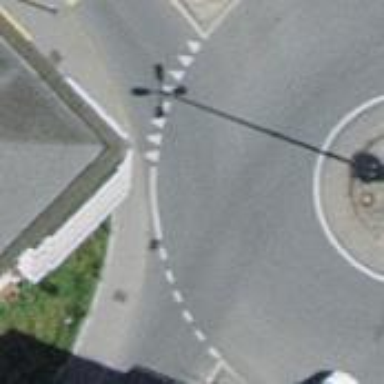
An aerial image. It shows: Tertiary road with asphalt surface leading to roundabout.